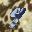
Label: 4